Aerial crown-view tile of a tropical tree (Barro Colorado Island, Panama), acquired 20250818:
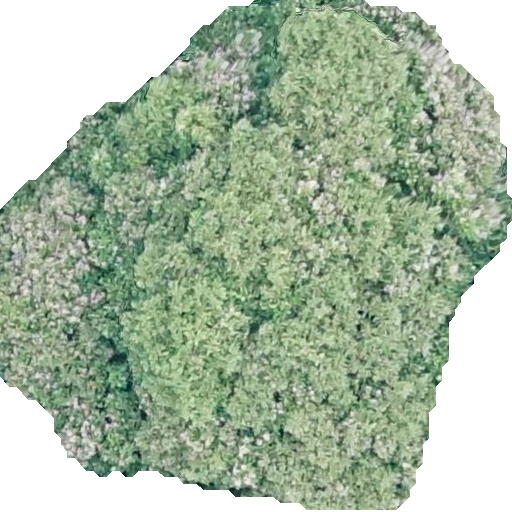
Species: Dipteryx oleifera
GBIF accepted scientific name: Dipteryx oleifera
Crown area: 284.704 m²